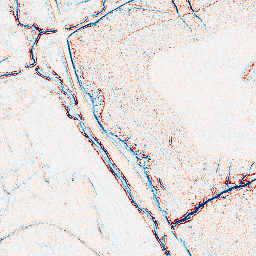
Category: edge_preserving
Decomposition family: bilateral
Decomposition parameters: d: 5
sigma_color: 50
sigma_space: 150
Upsampling method: bicubic
Upsampling parameters: scale: 4
Upsampling scale: 4